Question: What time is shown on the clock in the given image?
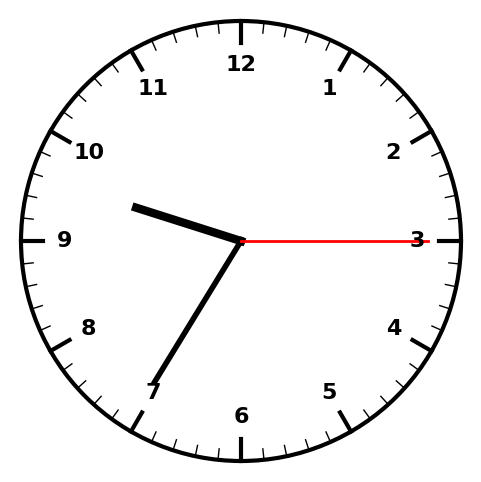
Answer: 09:35:15